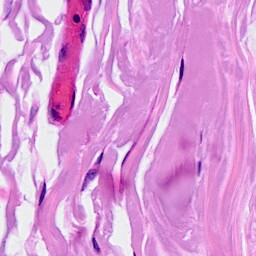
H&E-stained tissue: Breast